Aerial crown-view tile of a tropical tree (Barro Colorado Island, Panama), acquired 20250317:
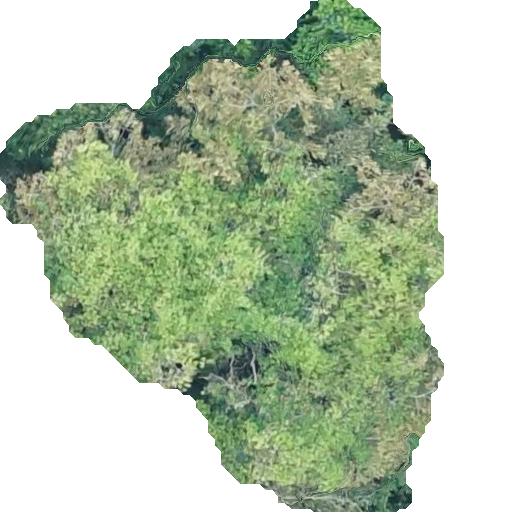
Species: Dipteryx oleifera
GBIF accepted scientific name: Dipteryx oleifera
Crown area: 221.459 m²